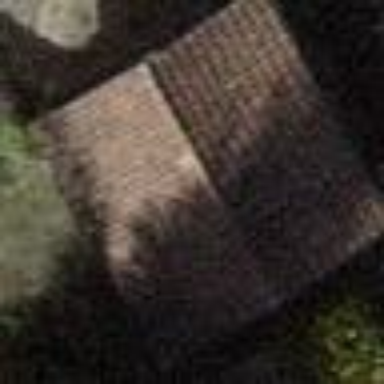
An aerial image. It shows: Garage.